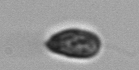
Label: Pseudochattonella_farcimen